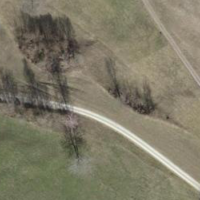
EUNIS habitat code: 52
Species observed at this site:
Filipendula ulmaria